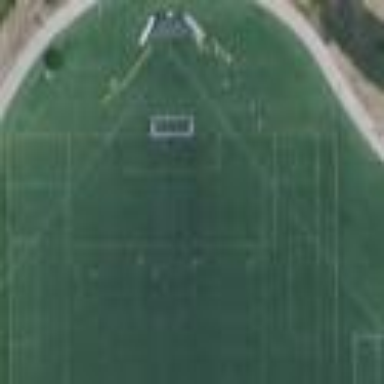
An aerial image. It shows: Artificial turf baseball pitch used for leisure sports.